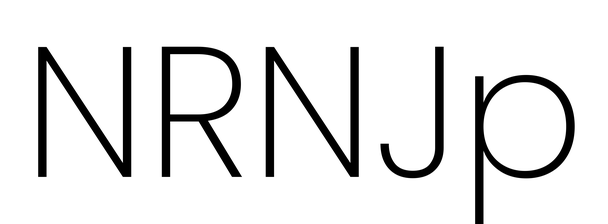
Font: Poppins-ExtraLight